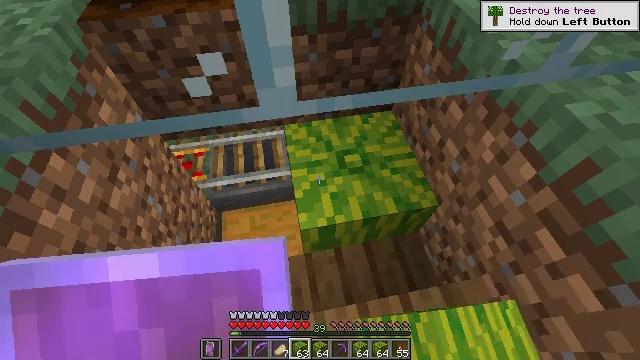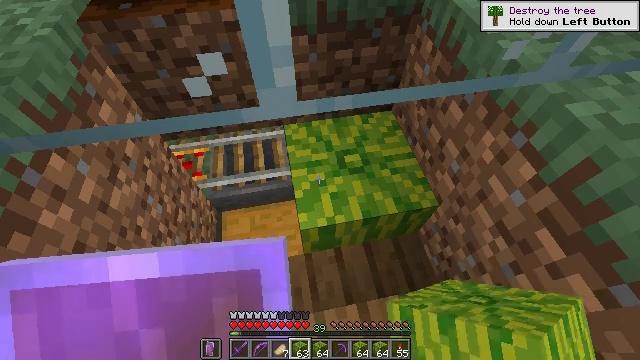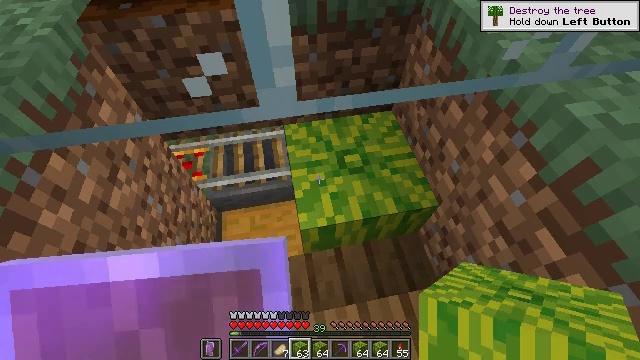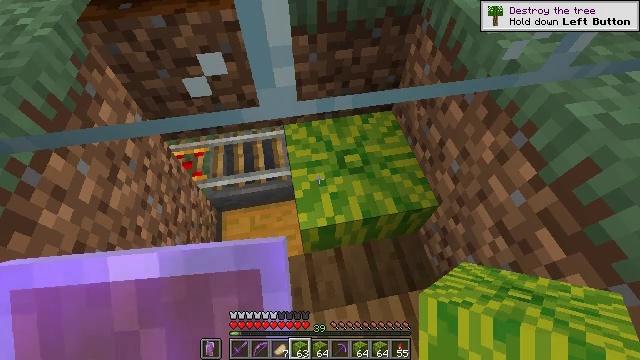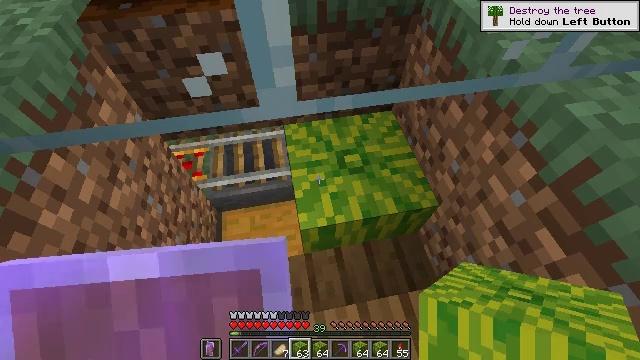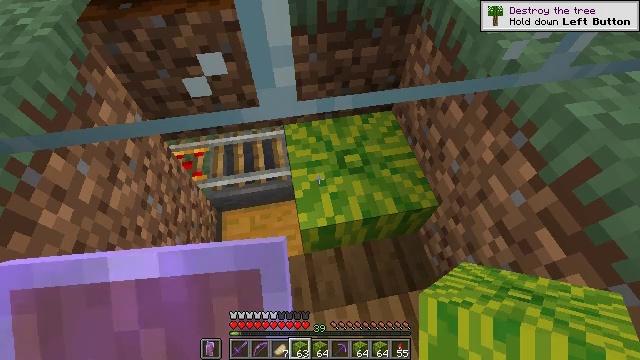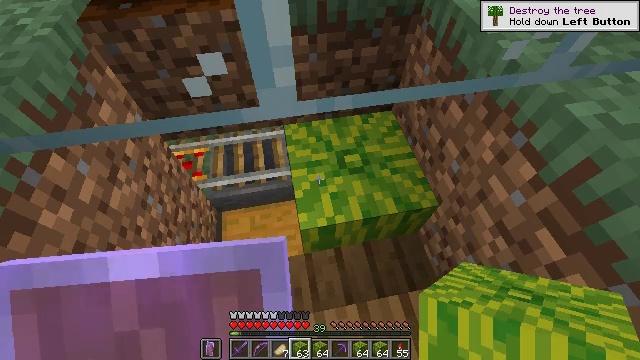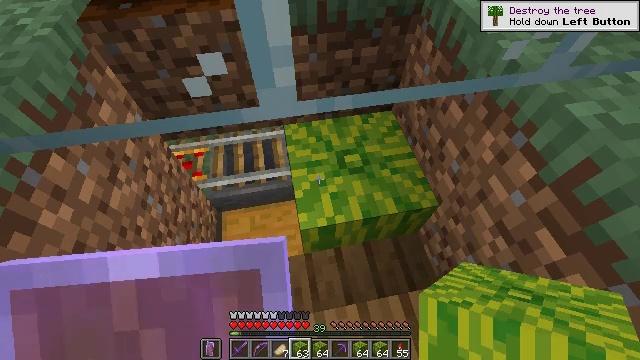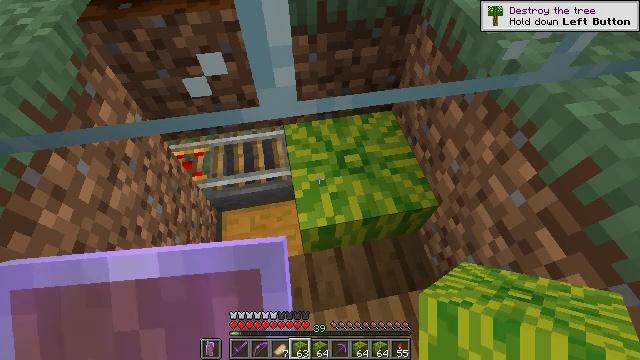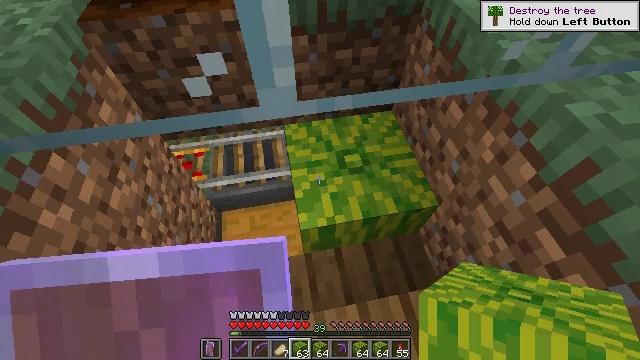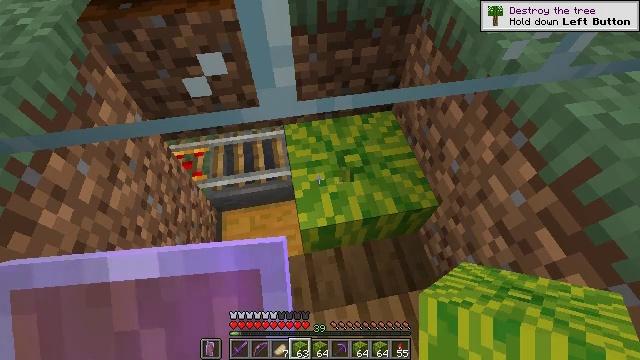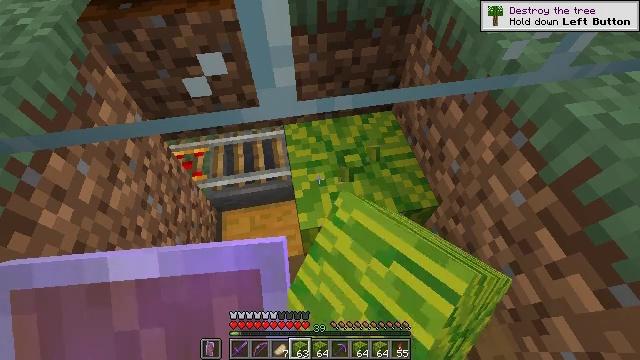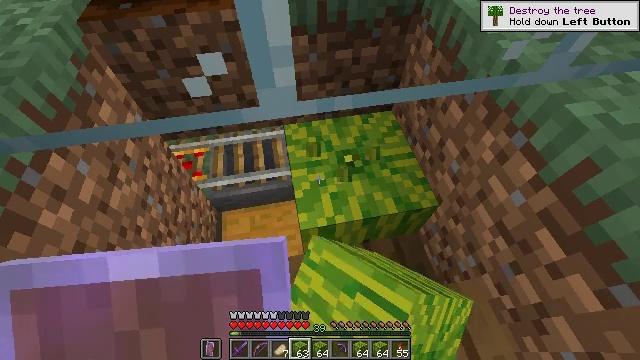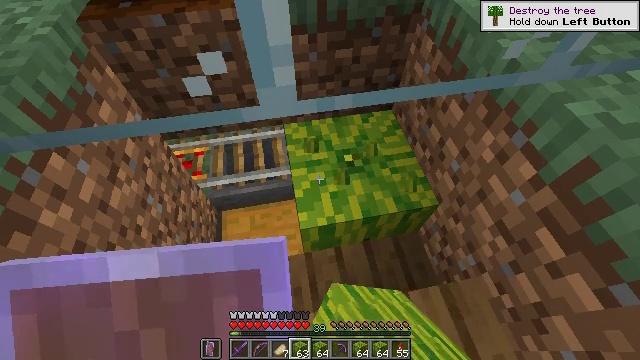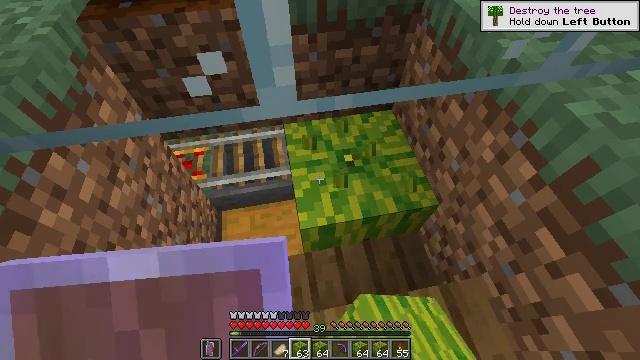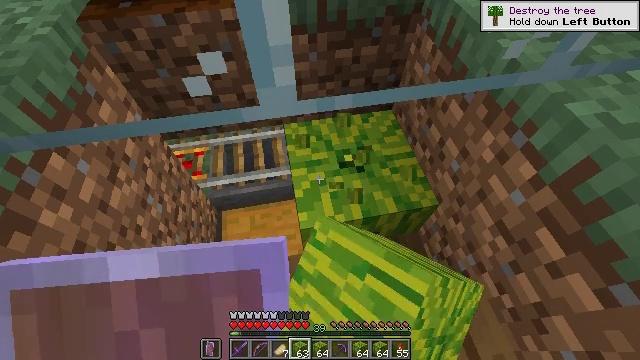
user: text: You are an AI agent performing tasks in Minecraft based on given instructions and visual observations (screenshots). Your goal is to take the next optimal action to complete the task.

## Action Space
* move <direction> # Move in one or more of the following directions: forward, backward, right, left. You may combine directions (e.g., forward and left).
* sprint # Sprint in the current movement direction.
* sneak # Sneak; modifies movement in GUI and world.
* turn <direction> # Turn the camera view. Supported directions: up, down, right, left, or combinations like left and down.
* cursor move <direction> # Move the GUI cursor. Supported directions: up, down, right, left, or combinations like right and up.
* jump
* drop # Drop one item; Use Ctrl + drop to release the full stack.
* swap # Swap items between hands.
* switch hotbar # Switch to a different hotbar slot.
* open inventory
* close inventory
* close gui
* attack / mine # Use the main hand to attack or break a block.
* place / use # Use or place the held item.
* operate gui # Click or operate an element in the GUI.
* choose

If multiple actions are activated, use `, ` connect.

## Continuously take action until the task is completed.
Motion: motion action
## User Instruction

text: Attack the melon to collect it.
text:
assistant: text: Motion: no_op
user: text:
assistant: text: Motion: no_op
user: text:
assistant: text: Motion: no_op
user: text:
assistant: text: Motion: no_op
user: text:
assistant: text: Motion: no_op
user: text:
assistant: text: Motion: no_op
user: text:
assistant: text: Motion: no_op
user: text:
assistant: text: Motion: no_op
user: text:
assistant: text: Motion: no_op
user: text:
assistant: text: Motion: attack / mine
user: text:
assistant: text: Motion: attack / mine
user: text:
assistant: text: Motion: attack / mine
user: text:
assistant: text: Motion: attack / mine
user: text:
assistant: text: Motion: attack / mine
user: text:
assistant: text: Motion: attack / mine
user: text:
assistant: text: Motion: attack / mine
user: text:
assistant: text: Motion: attack / mine
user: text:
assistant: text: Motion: attack / mine
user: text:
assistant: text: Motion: attack / mine
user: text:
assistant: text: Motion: attack / mine
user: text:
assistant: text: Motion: attack / mine
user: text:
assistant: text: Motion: attack / mine
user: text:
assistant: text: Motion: attack / mine
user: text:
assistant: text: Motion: attack / mine
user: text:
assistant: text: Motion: attack / mine
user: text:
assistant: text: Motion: attack / mine
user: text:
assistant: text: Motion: attack / mine
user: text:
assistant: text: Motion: attack / mine
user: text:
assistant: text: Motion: attack / mine
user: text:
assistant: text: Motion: attack / mine